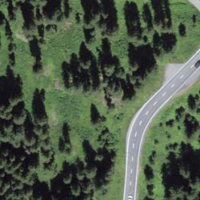
EUNIS habitat code: 43
Species observed at this site:
Cirsium heterophyllum